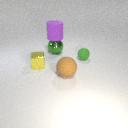
small yellow metal cube to the left of large brown rubber sphere